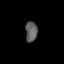
Tissue: skin
Cell type: Epithelial cells
Senescence score: 0.7049
Nuclear area (px): 243
Mean DAPI intensity: 92.77